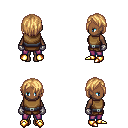
a pixel art fantasy rpg character, female body template, human, dark skin, leather chest armor, magenta pants, light blonde bangs hairstyle, metal gloves, gold boots, four views (front, back, left, right), 2x2 character sprite sheet, small pixel art, hard edges, no anti-aliasing